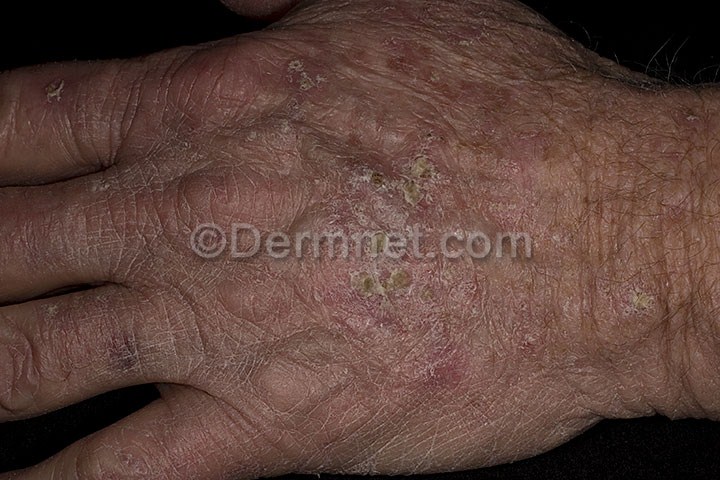
Disease: Actinic Keratosis Basal Cell Carcinoma and other Malignant Lesions